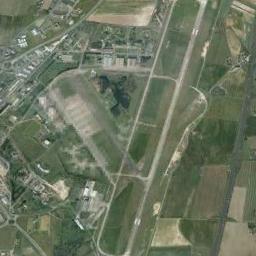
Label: airport